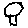
Label: tree